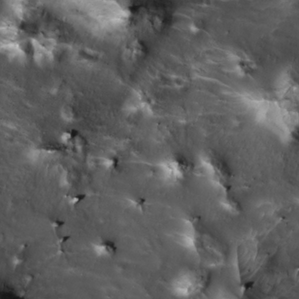
Label: non_frost